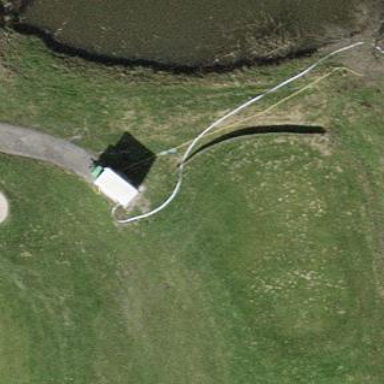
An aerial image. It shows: Golf tee on grassy land.